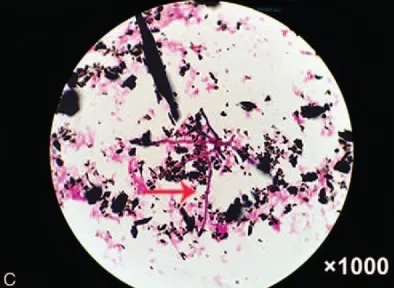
D fungal culture from blood showing The mold was smeared for Gram staining from blood culture showing (C) the red and rod-shaped hyphae (red arrow).
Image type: pathology (gram)